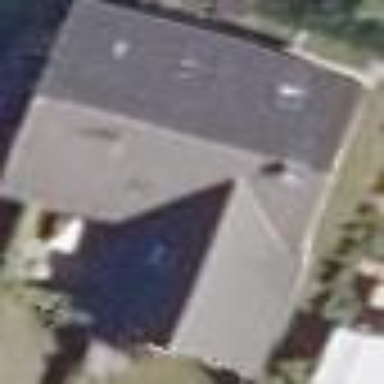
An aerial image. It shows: Building with gabled roof.